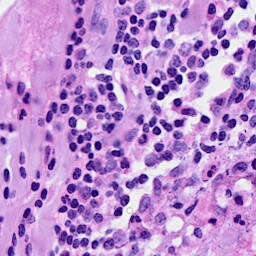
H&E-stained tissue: Breast